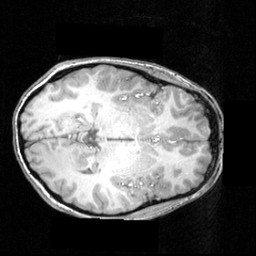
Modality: T1w
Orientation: axial
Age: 22
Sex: female
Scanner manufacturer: siemens
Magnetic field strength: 3.951 T
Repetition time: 2.5 s
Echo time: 0.00393 s